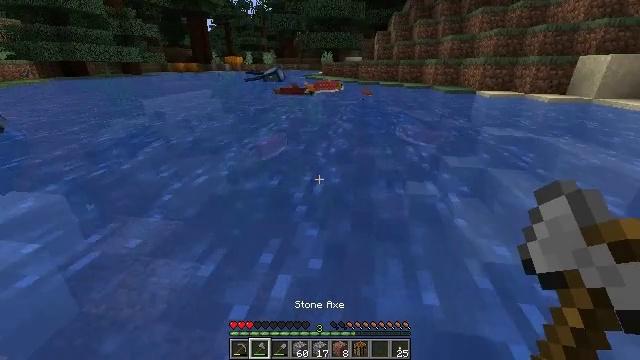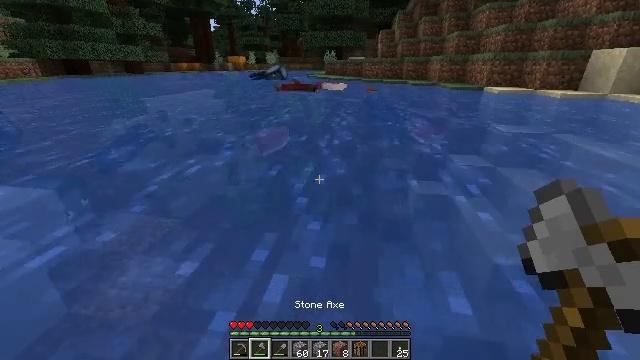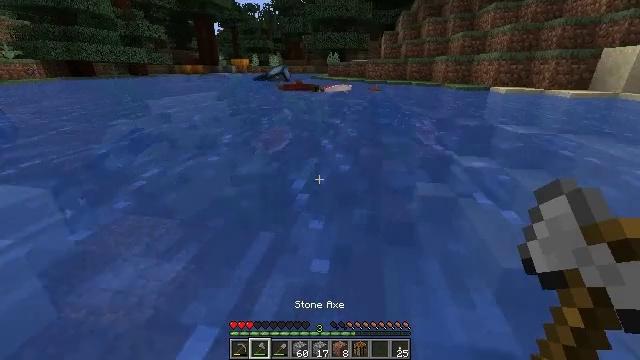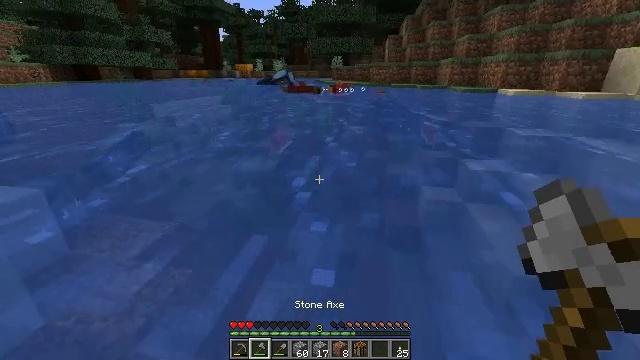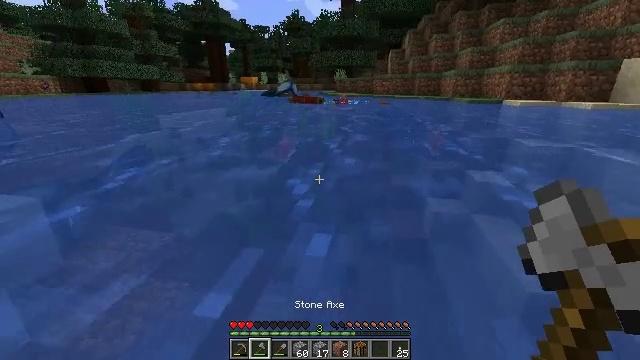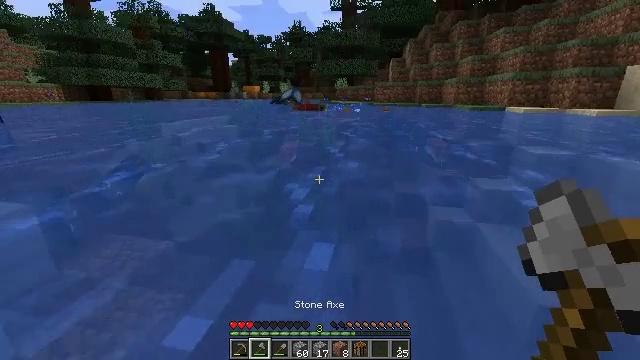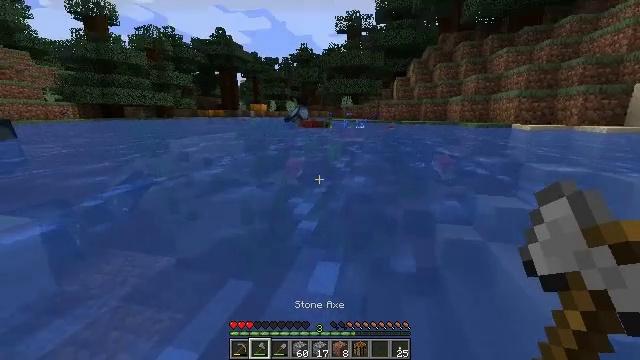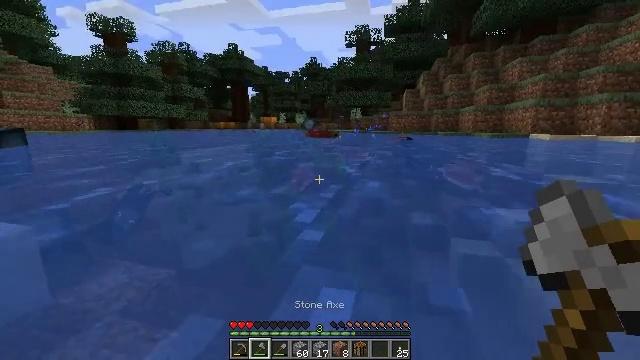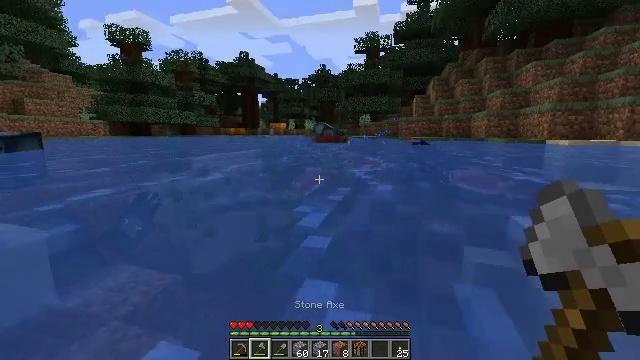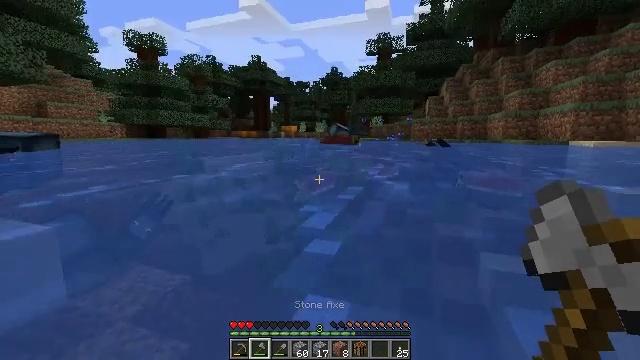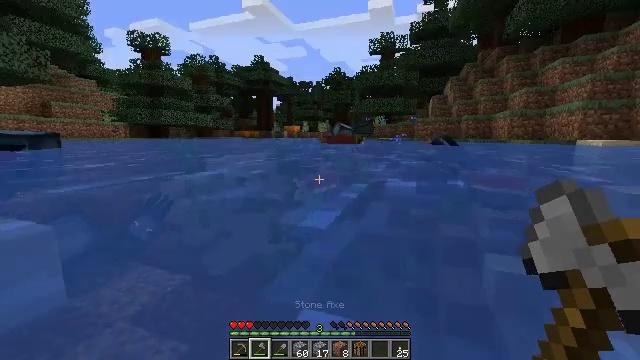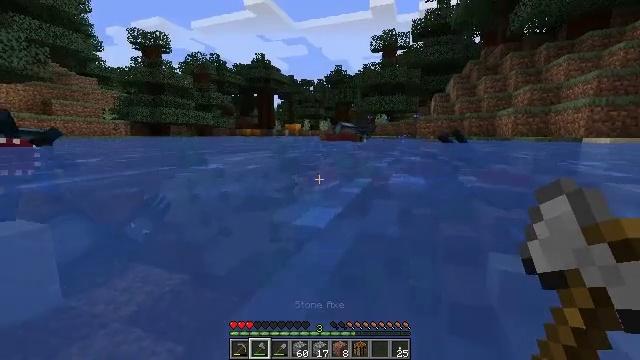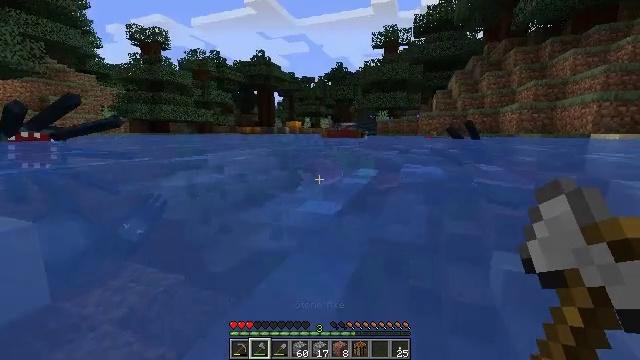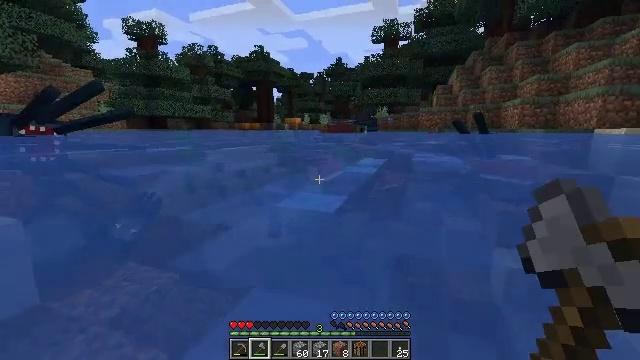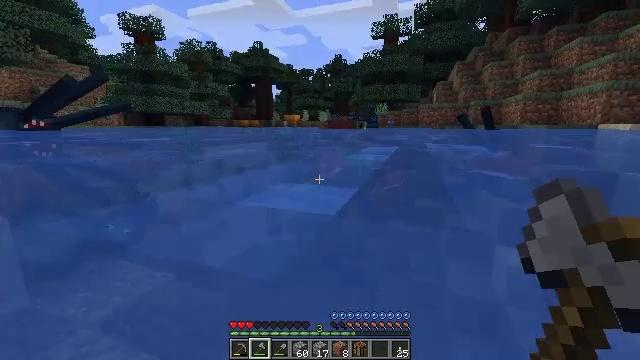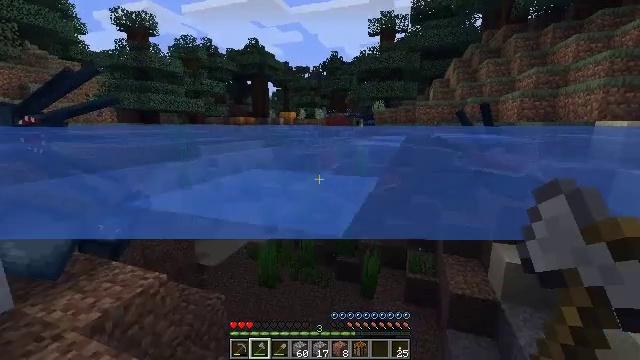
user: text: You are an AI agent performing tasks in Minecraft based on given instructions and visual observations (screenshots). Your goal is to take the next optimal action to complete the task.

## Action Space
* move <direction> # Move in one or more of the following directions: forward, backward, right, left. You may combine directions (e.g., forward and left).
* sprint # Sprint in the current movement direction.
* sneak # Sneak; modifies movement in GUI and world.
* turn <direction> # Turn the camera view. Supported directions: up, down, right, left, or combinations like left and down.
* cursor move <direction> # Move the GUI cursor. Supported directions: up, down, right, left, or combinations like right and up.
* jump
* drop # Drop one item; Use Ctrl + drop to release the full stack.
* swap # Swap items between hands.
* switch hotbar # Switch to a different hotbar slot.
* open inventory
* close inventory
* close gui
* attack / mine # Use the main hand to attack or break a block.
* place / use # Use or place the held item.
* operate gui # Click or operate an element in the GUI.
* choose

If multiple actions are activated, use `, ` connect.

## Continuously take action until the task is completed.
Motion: motion action
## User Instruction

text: Hunt fish.
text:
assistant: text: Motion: move forward
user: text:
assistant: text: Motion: move forward
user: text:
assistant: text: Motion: move forward, turn up
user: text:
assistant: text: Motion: move forward, turn up
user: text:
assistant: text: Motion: move forward, turn up
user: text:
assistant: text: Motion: move forward, turn left and up
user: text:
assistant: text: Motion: move forward, turn left and up
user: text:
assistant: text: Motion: move forward, turn left and up
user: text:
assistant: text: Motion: move forward, turn left
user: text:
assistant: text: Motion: move forward
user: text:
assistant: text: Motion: move forward
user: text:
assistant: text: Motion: move forward
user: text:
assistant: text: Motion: move forward
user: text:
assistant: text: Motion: move forward
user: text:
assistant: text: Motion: move forward
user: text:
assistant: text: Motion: move forward, turn right
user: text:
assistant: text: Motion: move forward, turn right
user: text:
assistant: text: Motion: move forward, turn right and up
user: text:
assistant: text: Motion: move forward, jump
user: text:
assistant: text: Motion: move forward, jump
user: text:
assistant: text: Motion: move forward, jump
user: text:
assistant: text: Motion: move forward, jump
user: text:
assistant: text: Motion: move forward, jump
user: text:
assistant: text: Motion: move forward
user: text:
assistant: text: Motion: move forward
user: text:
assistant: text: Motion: move forward
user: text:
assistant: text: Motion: move forward
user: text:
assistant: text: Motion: move forward
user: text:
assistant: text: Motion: move forward
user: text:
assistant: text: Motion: move forward